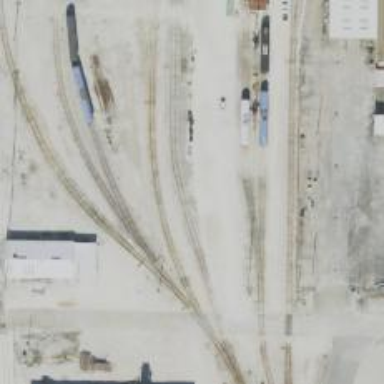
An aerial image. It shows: Railway spur service.